Question: I've attempted to create a cardview effect in my iOS app, seems to be working except that when the app runs the tableview cell is way smaller than expected and I have no idea why. The cell's height is set at 75, and the uiview used for the cardview correctly connects to its super view. This cuts off the bottom half of the cell for some reason, which has important information like date of birth and zip code.
I'll post a link to some pictures below, anyone think they can see what I'm doing wrong or have any ideas on how to fix it?
<URL>[
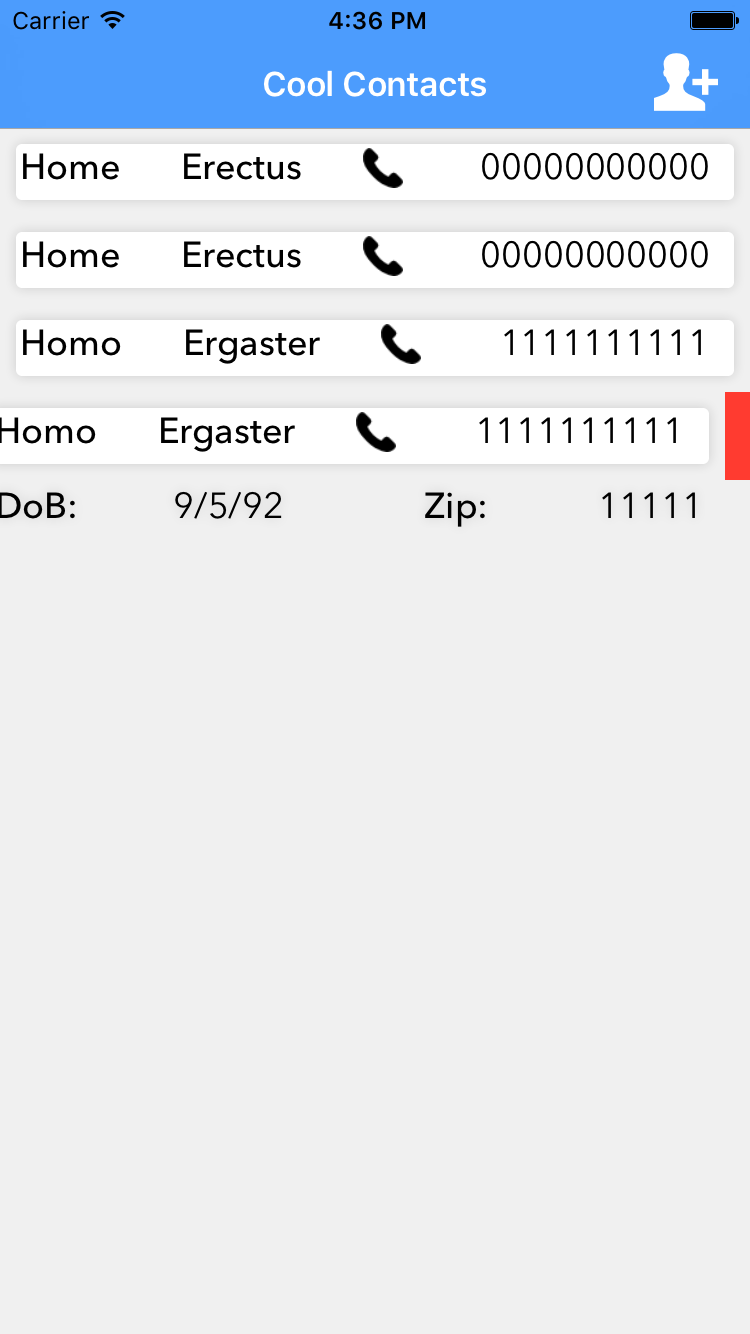
Answer: Cannot tell per what you posted if you are indeed setting the cell height. It seems it is missing the correct height you want.
For that you use:
'''
func tableView(_ tableView: UITableView, heightForRowAt indexPath: IndexPath) -> CGFloat {
//for example if you want a fixed size
//here you can also do some math and apply a percentage of the screen height depending of the iPhone version.
return 75
}
'''